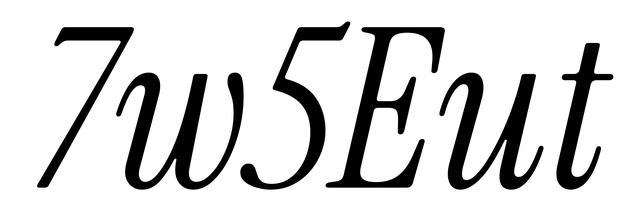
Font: InstrumentSerif-Italic